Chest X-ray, PA view. Patient: 52 years old, sex F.
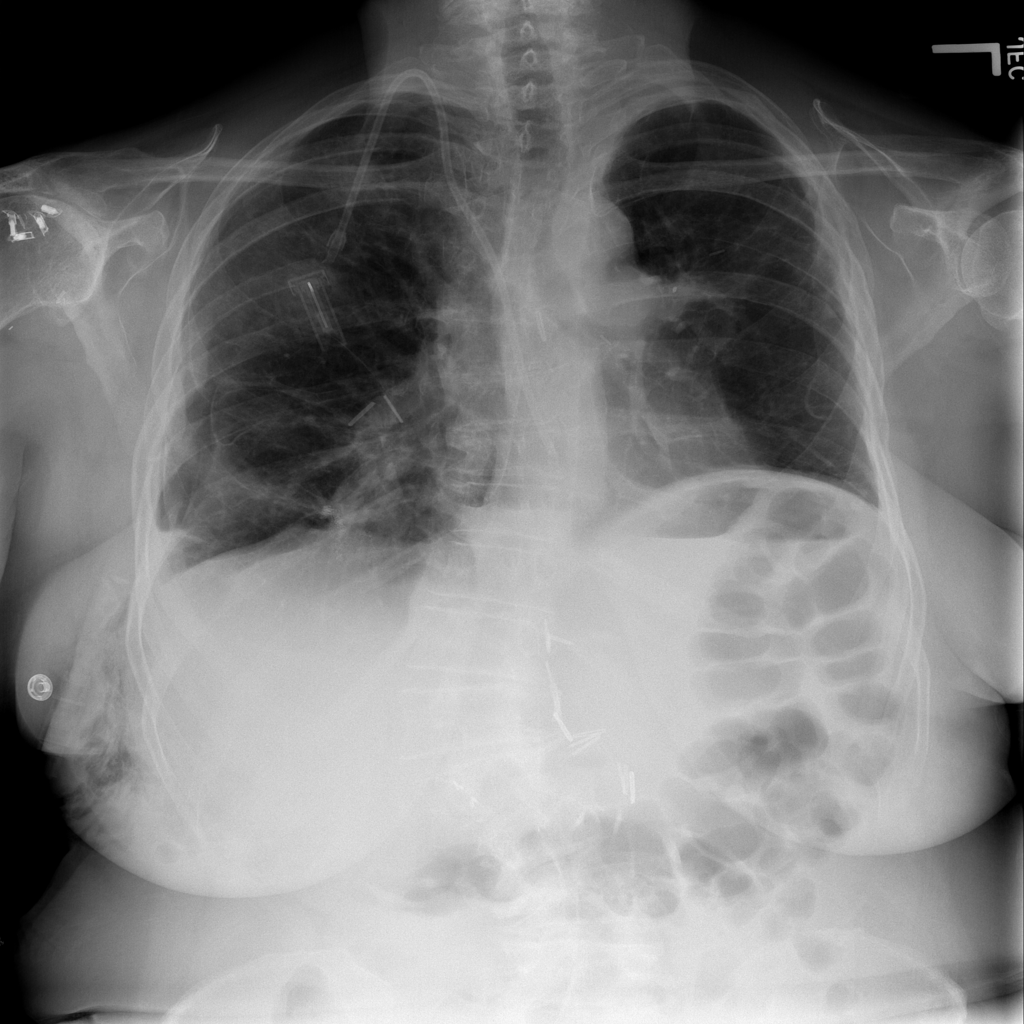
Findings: No Finding